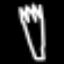
Label: fork